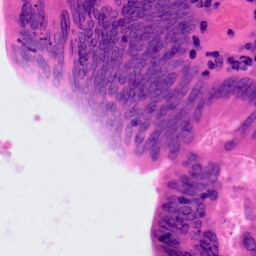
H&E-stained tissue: Colon